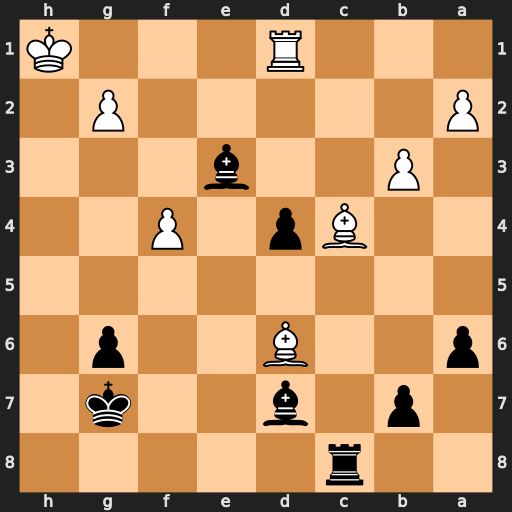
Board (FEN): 2r5/1p1b2k1/p2B2p1/8/2Bp1P2/1P2b3/P5P1/3R3K
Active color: b
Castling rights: -
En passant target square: -
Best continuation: Rh8#